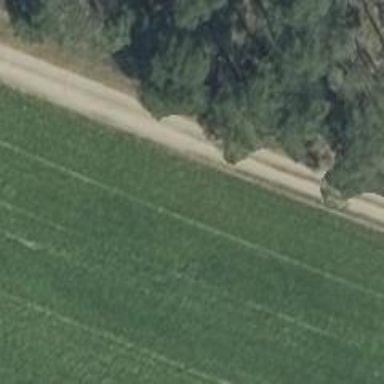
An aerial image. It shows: Sandy track with grade3 tracktype.